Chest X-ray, PA view. Patient: 38 years old, sex M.
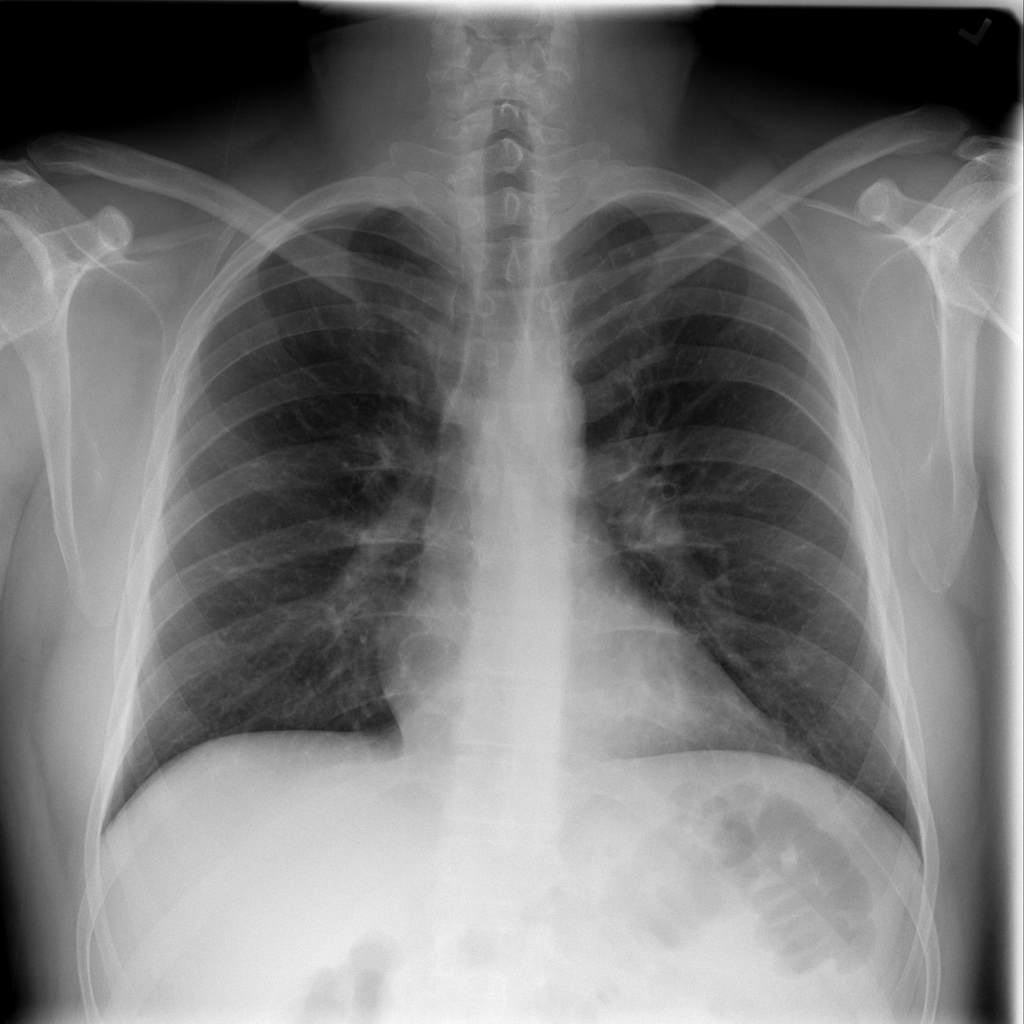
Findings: No Finding